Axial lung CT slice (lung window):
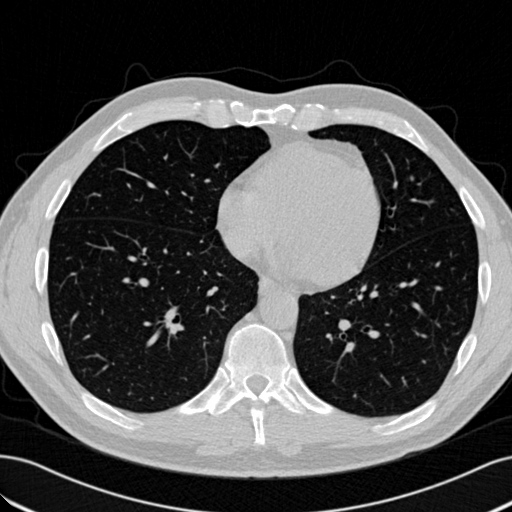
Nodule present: no